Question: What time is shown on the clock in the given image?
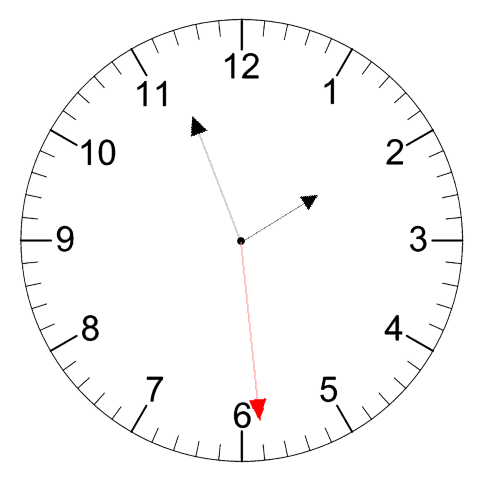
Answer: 01:56:29